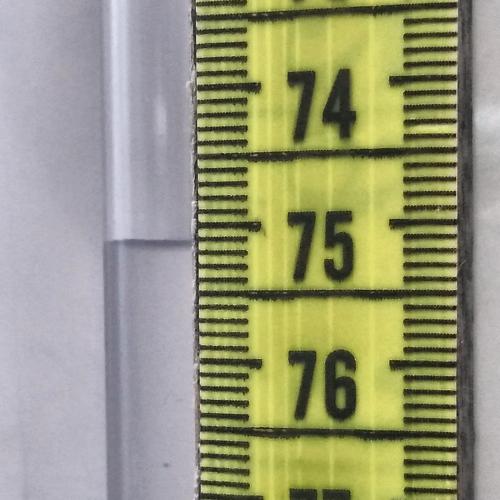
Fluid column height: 75.1 cm